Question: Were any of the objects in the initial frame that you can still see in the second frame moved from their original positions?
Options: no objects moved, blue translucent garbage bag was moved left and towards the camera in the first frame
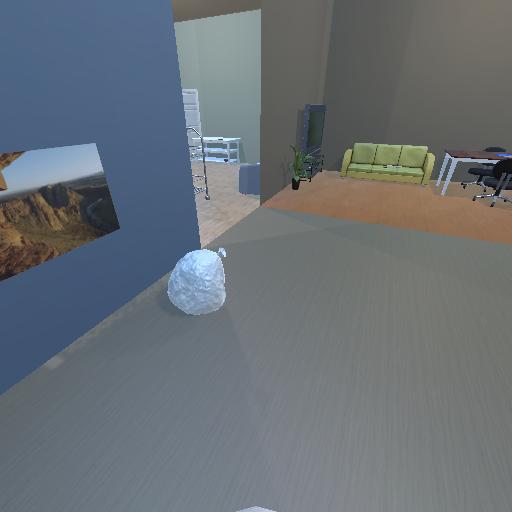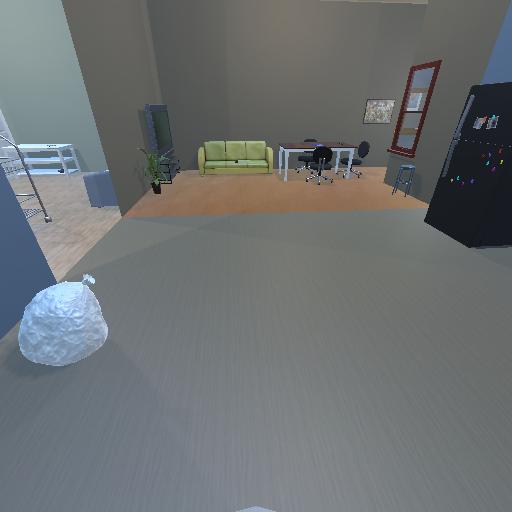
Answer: no objects moved